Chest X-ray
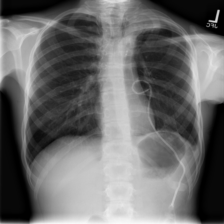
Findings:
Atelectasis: negative
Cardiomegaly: negative
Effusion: negative
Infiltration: negative
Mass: negative
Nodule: negative
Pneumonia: negative
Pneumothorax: positive
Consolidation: negative
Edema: negative
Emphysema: negative
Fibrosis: negative
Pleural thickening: negative
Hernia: negative